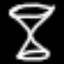
Label: hourglass